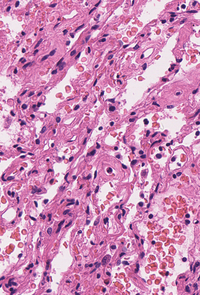
Tumor epithelial tissue: no
Tumor-associated stroma tissue: no
Normal tissue: yes